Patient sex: M
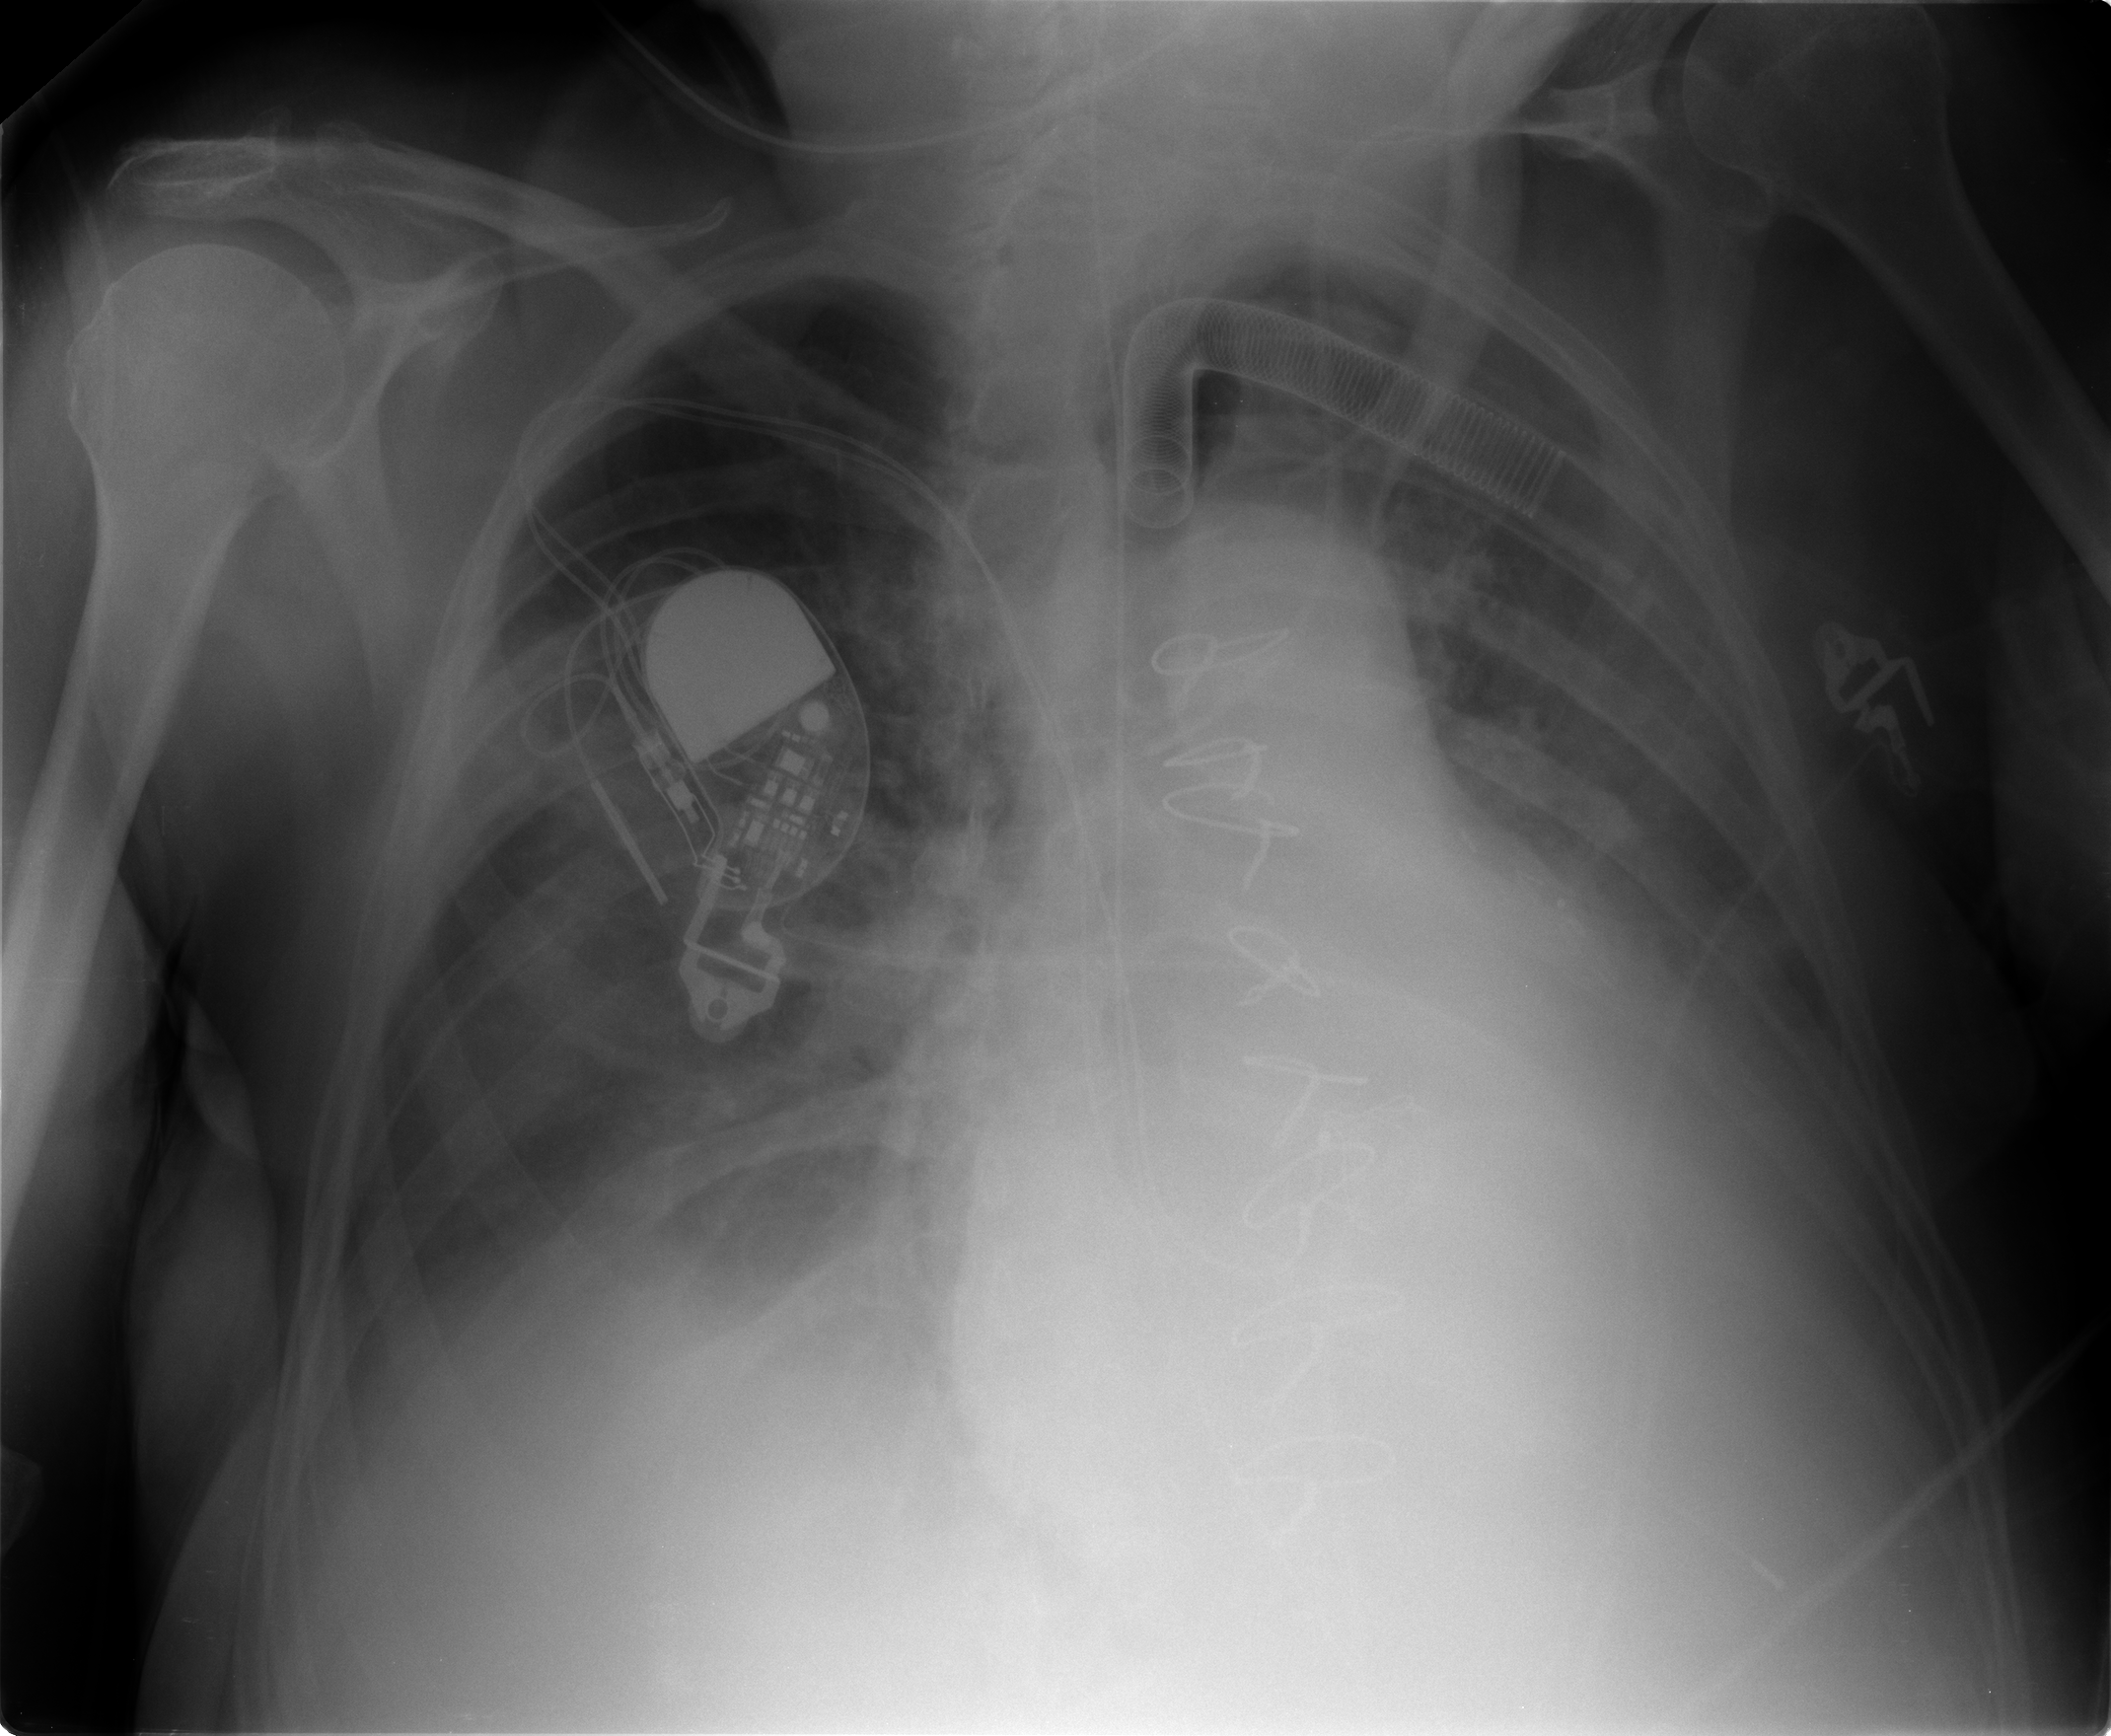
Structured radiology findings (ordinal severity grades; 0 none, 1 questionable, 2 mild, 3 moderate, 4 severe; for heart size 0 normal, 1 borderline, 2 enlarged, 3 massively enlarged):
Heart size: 3
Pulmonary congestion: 0
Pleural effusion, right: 2
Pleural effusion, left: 2
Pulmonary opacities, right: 2
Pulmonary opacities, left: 0
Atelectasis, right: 2
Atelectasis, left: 2